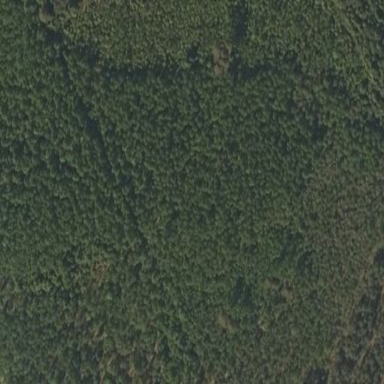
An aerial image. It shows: Evergreen woodland with needle-leaved trees.